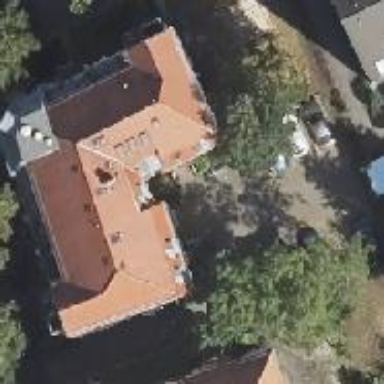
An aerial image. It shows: Building with apartments featuring hipped roof made of roof tiles.